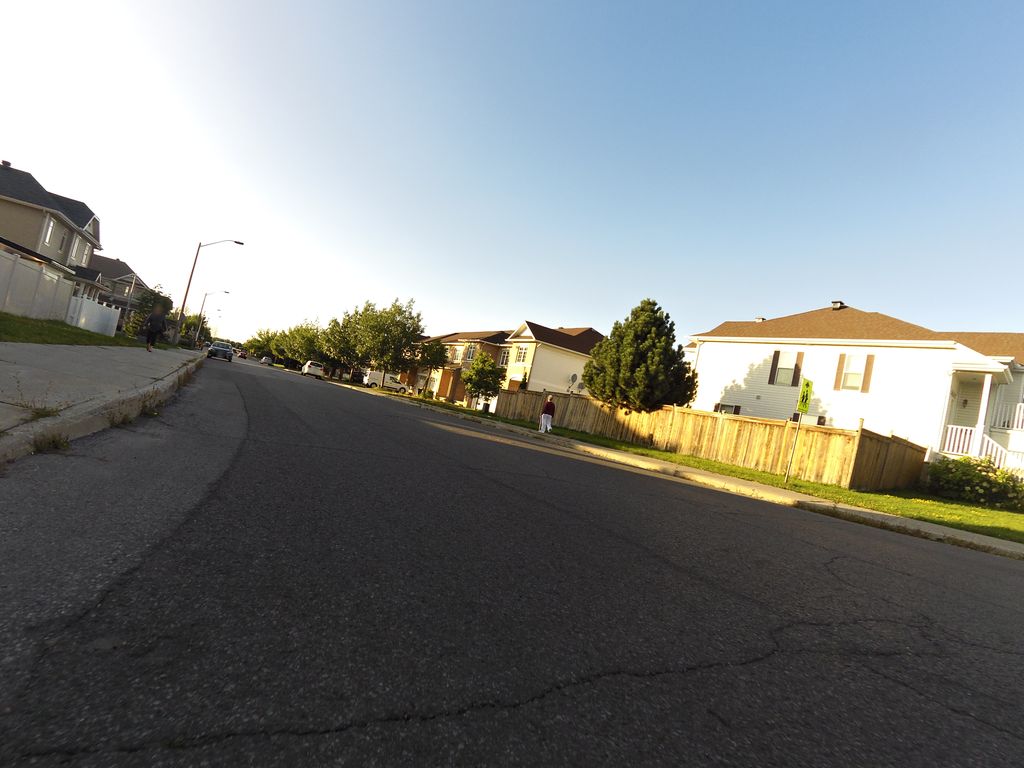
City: ottawa-gatineau